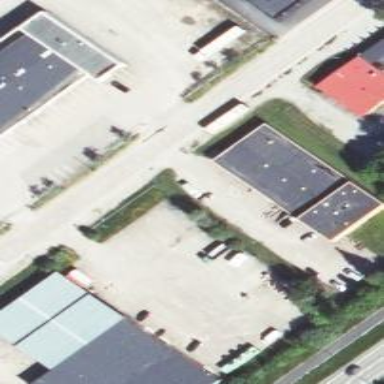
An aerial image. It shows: Retail building.